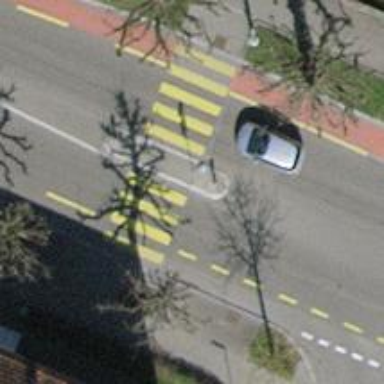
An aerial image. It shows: Marked crossing with pedestrian island.